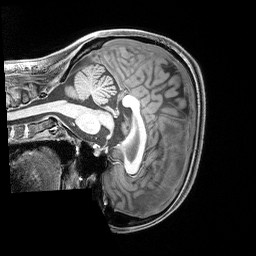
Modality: T1w
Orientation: sagittal
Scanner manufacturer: siemens
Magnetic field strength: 3 T
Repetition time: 2.4 s
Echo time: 0.00215 s